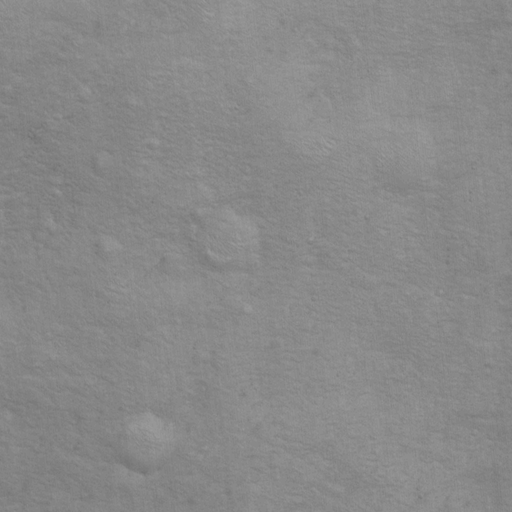
Classes present: Background